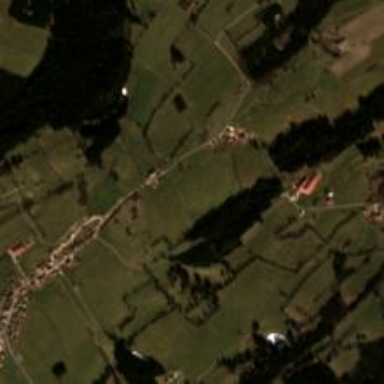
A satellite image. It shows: Small hamlet.